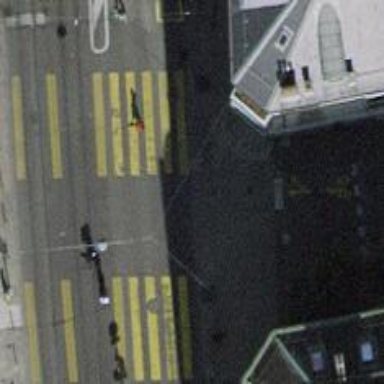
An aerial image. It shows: Pedestrian path with asphalt surface.